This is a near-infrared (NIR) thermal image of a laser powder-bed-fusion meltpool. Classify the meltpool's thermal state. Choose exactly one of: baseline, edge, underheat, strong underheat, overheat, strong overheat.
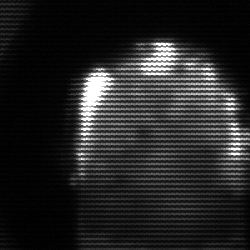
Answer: baseline